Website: lowes
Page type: order-returns
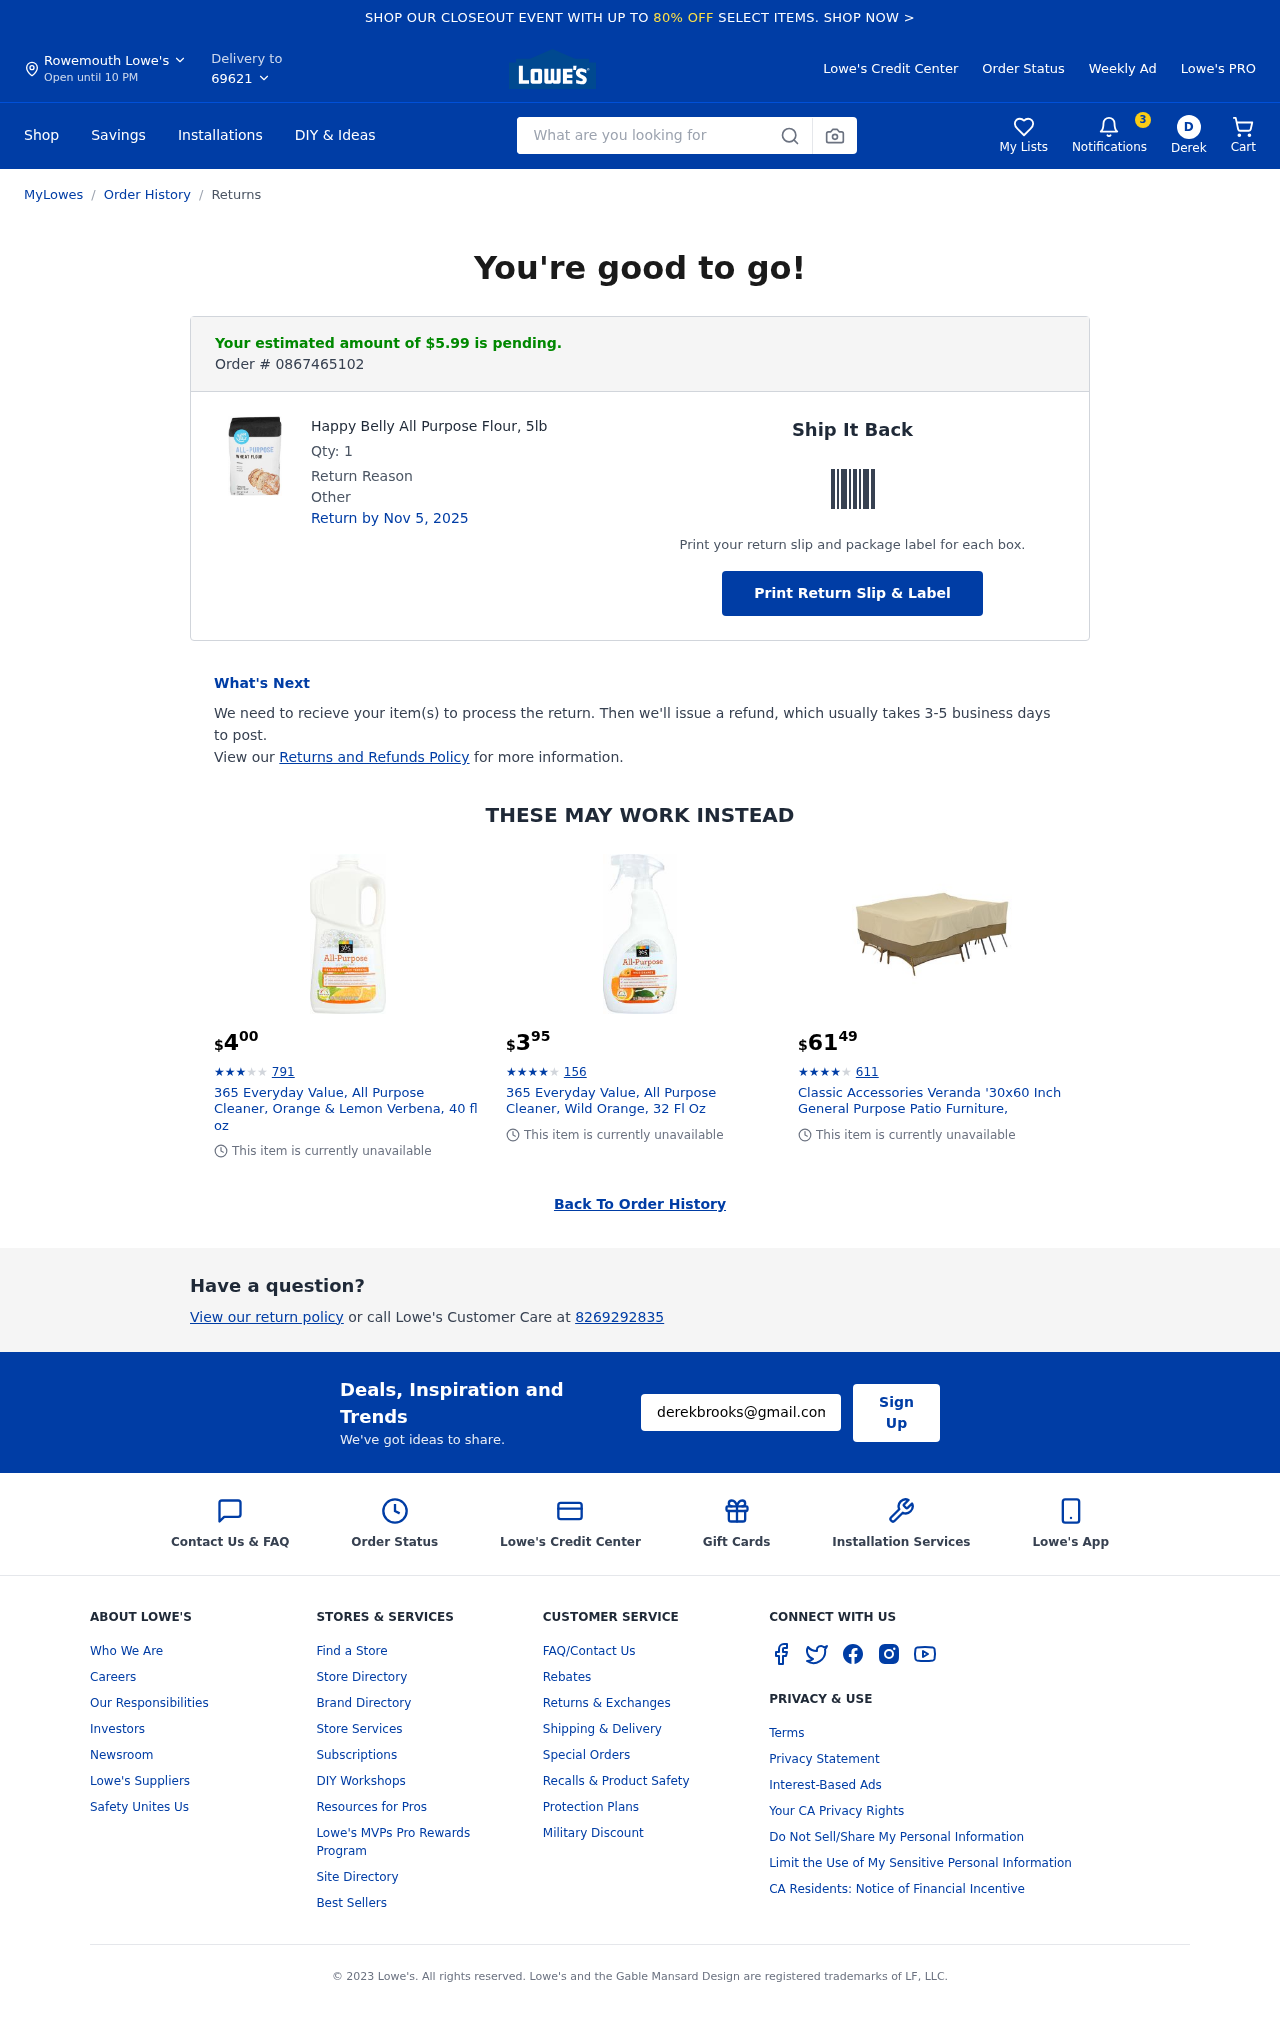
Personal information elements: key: PII_CITY
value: Rowemouth
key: PII_EMAIL
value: derekbrooks@gmail.com
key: PII_FIRSTNAME
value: Derek
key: PII_PHONE
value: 8269292835
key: PII_POSTCODE
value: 69621
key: PII_FIRSTNAME_INITIAL
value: D
Product elements: key: PRODUCT1_NAME
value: Happy Belly All Purpose Flour,  5lb
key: PRODUCT1_QUANTITY
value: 1
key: PRODUCT2_NAME
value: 365 Everyday Value, All Purpose Cleaner, Orange & Lemon Verbena, 40 fl oz
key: PRODUCT2_NUM_RATINGS
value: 791
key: PRODUCT2_PRICE
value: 4
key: PRODUCT2_RATING
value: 3.5
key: PRODUCT3_NAME
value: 365 Everyday Value, All Purpose Cleaner, Wild Orange, 32 Fl Oz
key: PRODUCT3_NUM_RATINGS
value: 156
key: PRODUCT3_PRICE
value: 3.95
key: PRODUCT3_RATING
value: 4.4
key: PRODUCT4_NAME
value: Classic Accessories Veranda '30x60 Inch General Purpose Patio Furniture,
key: PRODUCT4_NUM_RATINGS
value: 611
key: PRODUCT4_PRICE
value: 61.49
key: PRODUCT4_RATING
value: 4.1
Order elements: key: ORDER_NUM_ITEMS
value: Cart
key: ORDER_TOTAL
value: Your estimated amount of $5.99 is pending.
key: ORDER_ID
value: Order # 0867465102
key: ORDER_RETURN_BY_DATE
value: Return by Nov 5, 2025
Search elements: key: HEADER_SEARCH
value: What are you looking for
Other elements: key: NOTIFICATION_COUNT
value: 3